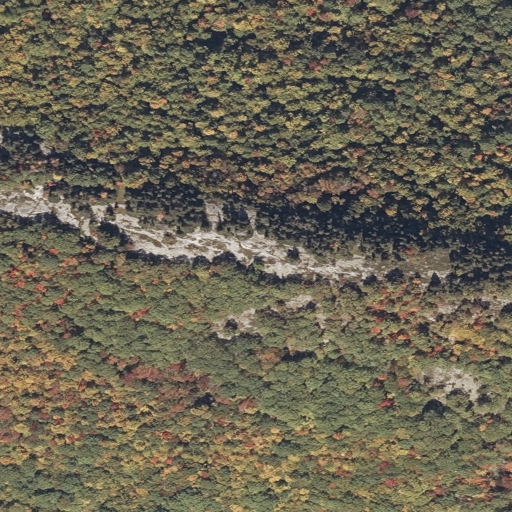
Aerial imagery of mountain in Maine named Singepole Mountain containing deciduous forest, mixed forest, and shrub